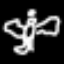
Label: angel